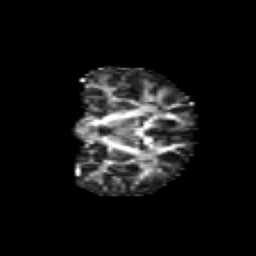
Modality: FA
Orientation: coronal
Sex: female
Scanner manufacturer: siemens
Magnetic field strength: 3 T
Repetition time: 5 s
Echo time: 0.071 s